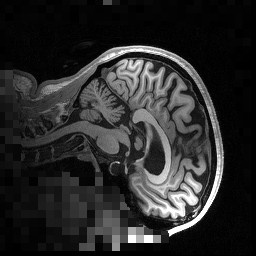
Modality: T1w
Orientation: sagittal
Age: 29
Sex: female
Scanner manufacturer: siemens
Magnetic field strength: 3 T
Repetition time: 2.53 s